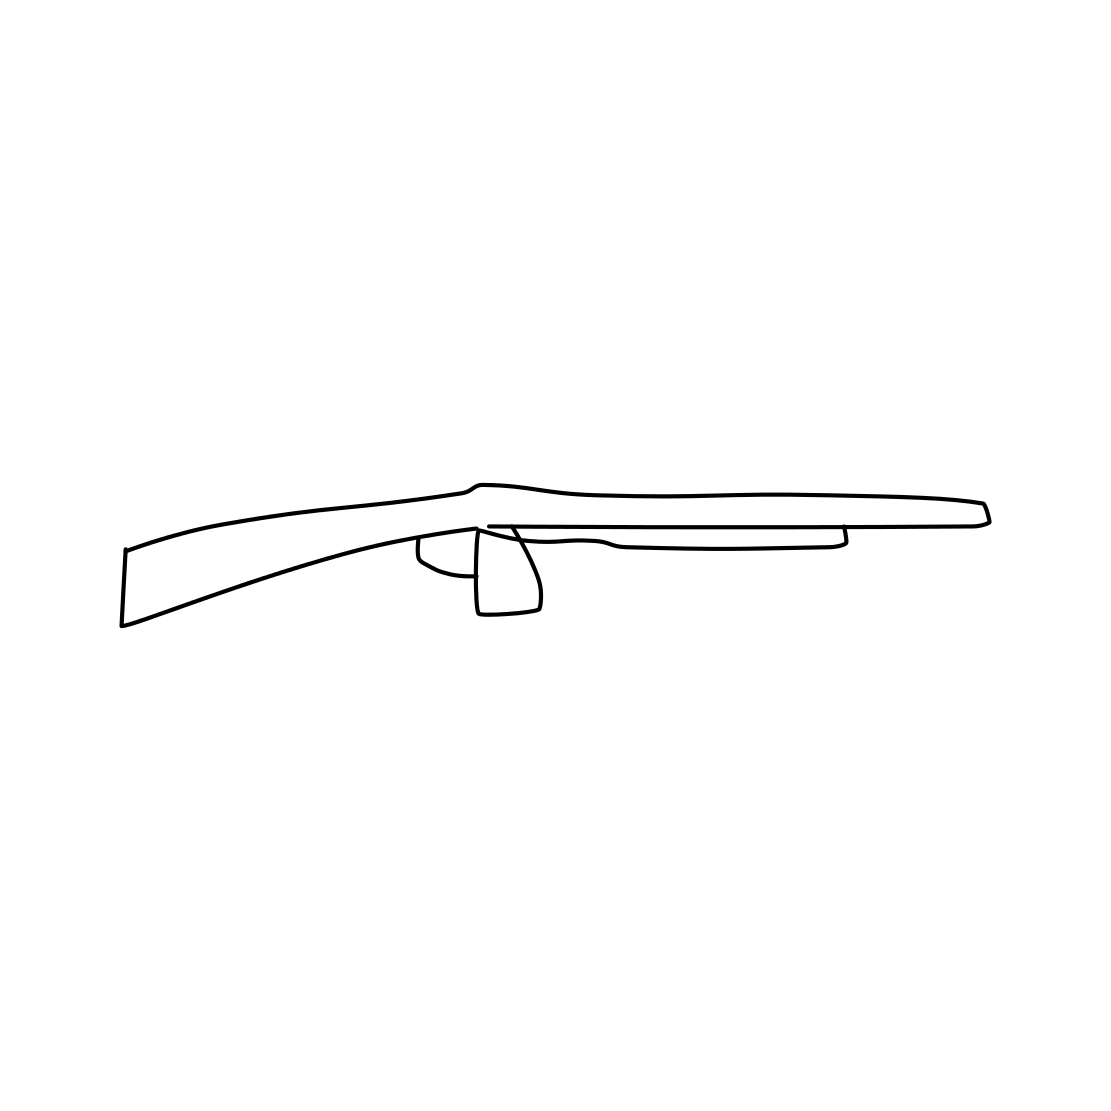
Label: rifle